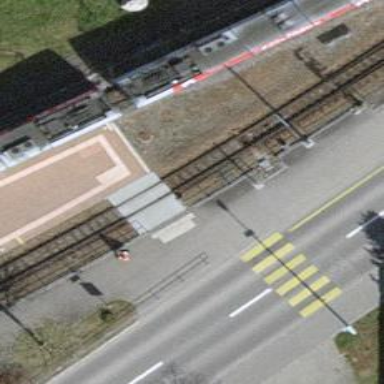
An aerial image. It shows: Narrow gauge railway with electrified contact lines.